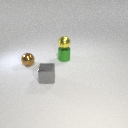
small brown metal sphere to the left of small gray metal cube